Field crop: maize
Growth stage: 1
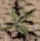
Species: atriplex